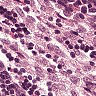
Metastatic tissue present: no